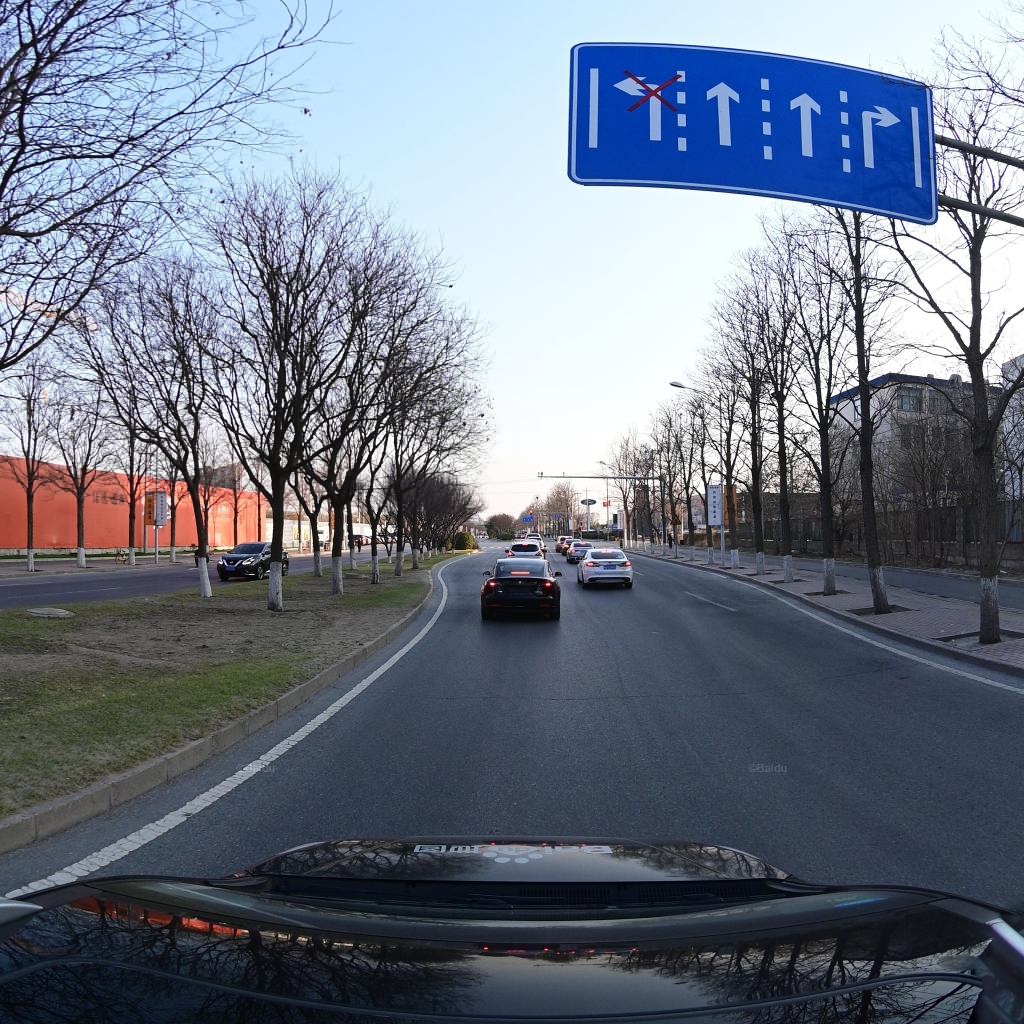
Region: Fengtai
Road damage annotations: longitudinal crack, transverse crack, manhole cover